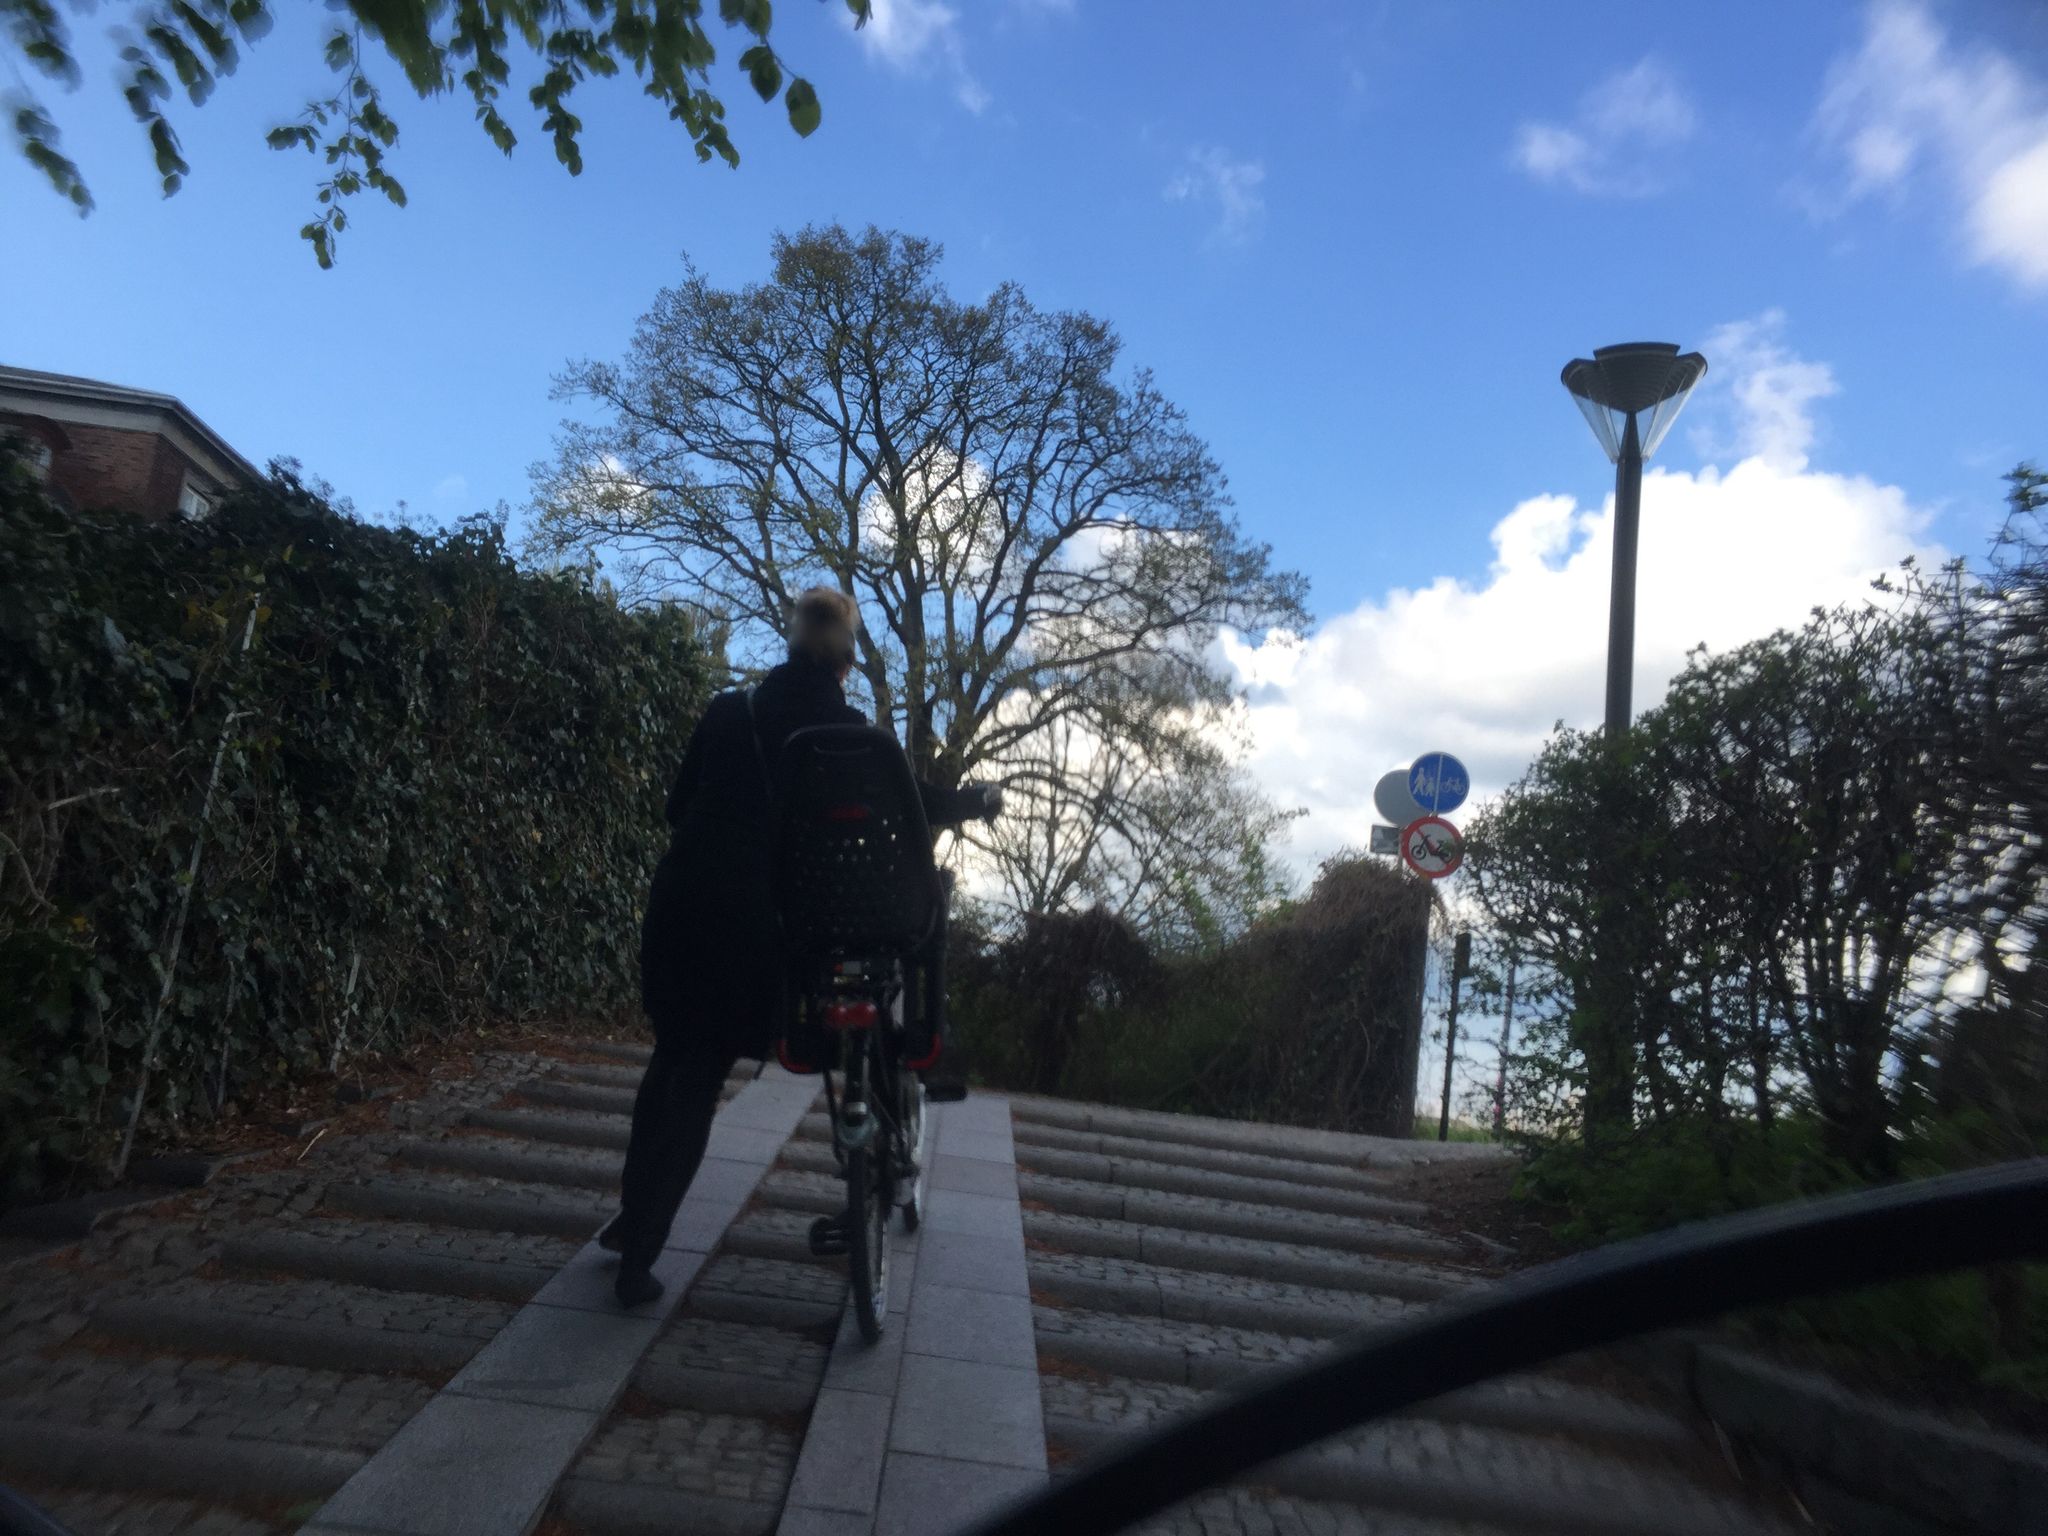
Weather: clear
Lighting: day
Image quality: good
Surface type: walking surface
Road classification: footway, cycleway, steps
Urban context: urban centre
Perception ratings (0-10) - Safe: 2.13, Lively: 8.21, Beautiful: 9.3, Boring: 2.88, Depressing: 2.57, Wealthy: 4.99